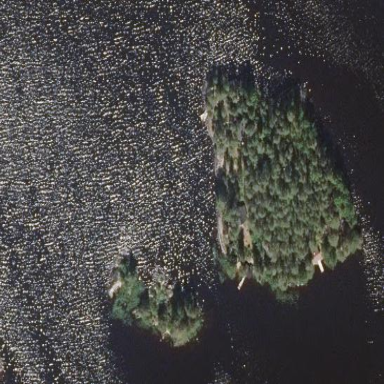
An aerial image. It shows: Islet covered with woodland.